【题型】解答题　【知识点】平面几何　【难度】medium
如图，有一圆形纸片圆心为$O$，直径$AB$的长为$2$，$BC \parallel AD$，将纸片沿$BC$、$AD$折叠，交于点$O$，求阴影部分面积．

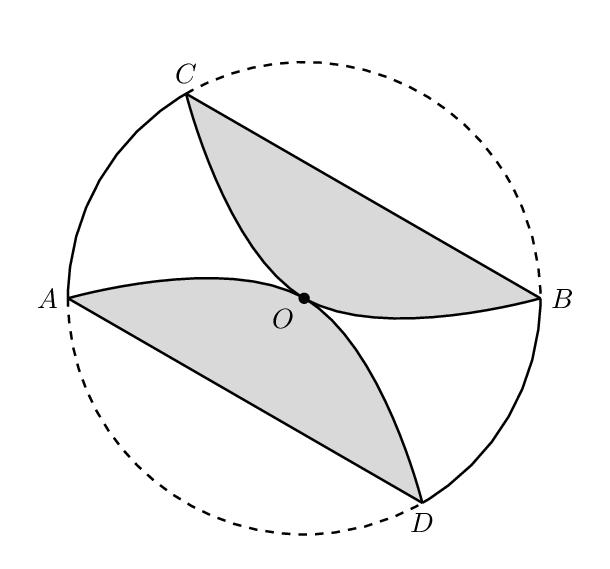
【解答】
\vspace{8pt}
\noindent
\textbf{【答案】}$\dfrac{2\pi}{3} - \dfrac{\sqrt{3}}{2}$

\vspace{3pt}
\noindent
\textbf{【知识点】}折叠问题、求其他不规则图形的面积、利用垂径定理求值、勾股定理与折叠问题

\vspace{3pt}
\noindent
\textbf{【分析】}如图，过点$O$作$OG \perp BC$于$G$，延长交$\odot O$于$E$，反向延长$GO$交$AD$于$H$，连接$OC$、$OD$，由折叠得$OG = GE = \dfrac{1}{2}$，利用$OC=1$，求出$\angle OCG = 30^\circ$，$CG = \sqrt{OC^2 - OG^2} = \dfrac{\sqrt{3}}{2}$，得到$BC = 2CG = \sqrt{3}$，$\angle BOC = 120^\circ$，同理：$AD = \sqrt{3}$，证明$\triangle BOG \cong \triangle AOH$，推出$OG = OH$，得到弓形$BC$与弓形$AD$的面积相等，利用阴影的面积$=2\big(S_{\text{扇形}BOC} - S_{\triangle BOC}\big)$代入数值计算即可．

\vspace{5pt}
\noindent
\textbf{【详解】}如图，过点$O$作$OG \perp BC$于$G$，延长交$\odot O$于$E$，反向延长$GO$交$AD$于$H$，连接$OC$、$OD$，

\noindent
由折叠得$OG = GE$，

\noindent
$\because OG \perp BC$，

\noindent
$\therefore \angle OGC = 90^\circ$，$CG = BG$，

\noindent
$\because OG = \dfrac{1}{2}OE = \dfrac{1}{2}$，$OC = 1$，

\noindent
$\therefore \angle OCG = 30^\circ$，$CG = \sqrt{OC^2 - OG^2} = \dfrac{\sqrt{3}}{2}$，

\noindent
$\therefore BC = 2CG = \sqrt{3}$，$\angle BOC = 120^\circ$，

\noindent
同理：$AD = \sqrt{3}$，

\noindent
$\because BC \parallel AD$，

\noindent
$\therefore \angle OBG = \angle OAD$，$OH \perp AD$，

\noindent
$\therefore \angle AHO = \angle BGO = 90^\circ$

\noindent
$\because OA = OB$，$\angle AOH = \angle BOG$

\noindent
$\therefore \triangle BOG \cong \triangle AOH$，

\noindent
$\therefore OG = OH$，

\noindent
$\therefore$弓形$BC$与弓形$AD$的面积相等，

\noindent
$\therefore$阴影的面积$=2\big(S_{\text{扇形}BOC} - S_{\triangle BOC}\big)=2\times\left(\dfrac{120\pi \times 1^2}{360} - \dfrac{1}{2} \times \sqrt{3} \times \dfrac{1}{2}\right) = \dfrac{2\pi}{3} - \dfrac{\sqrt{3}}{2}$，

\noindent
故答案为：$\dfrac{2\pi}{3} - \dfrac{\sqrt{3}}{2}$．

\vspace{5pt}
\noindent
\textbf{【点睛】}此题考查折叠的性质，同圆的半径相等，垂径定理，勾股定理，直角三角形30度角的性质，平行线的性质，扇形面积计算公式，全等三角形的判定及性质，熟记各部分知识并综合运用是解题的关键．
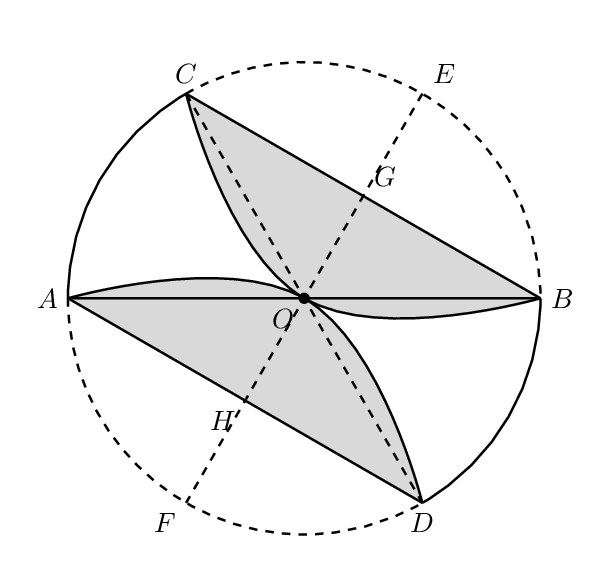